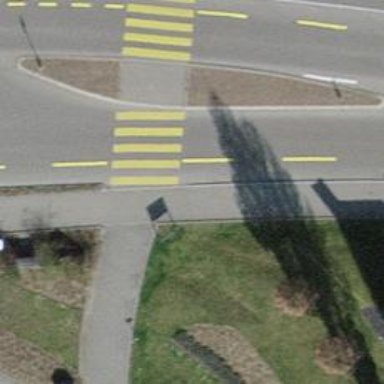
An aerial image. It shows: Footway with surface of fine gravel.